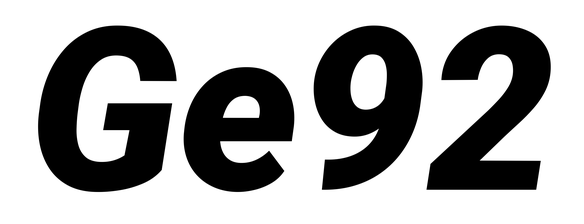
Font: Roboto-Italic_Black_Italic